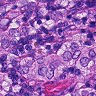
Metastatic tissue present: yes